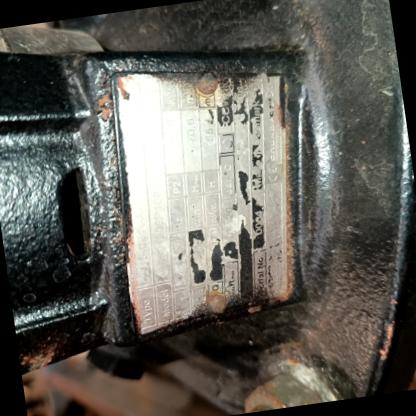
Klasa: tabliczka-znamionowa